RGB frame:
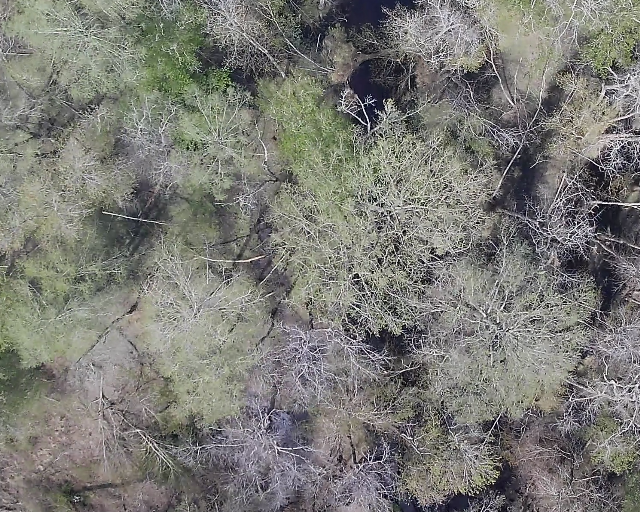
Thermal frame:
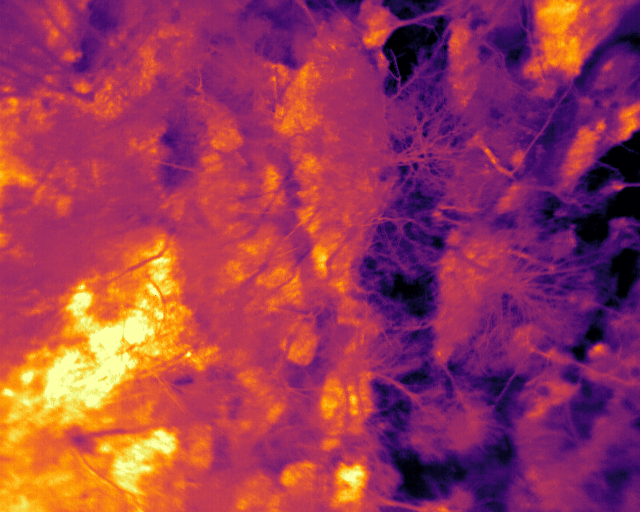
Captured: 2026-02-26 03:46:04
Pixels at or above 80 °C: 0 (fraction of frame: 0)